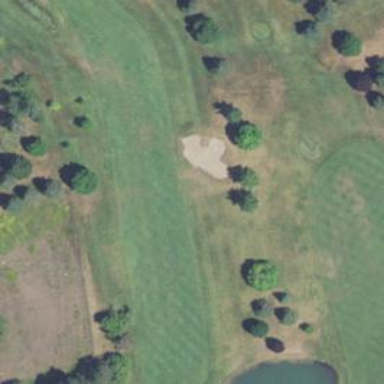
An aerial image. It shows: Golf hole.